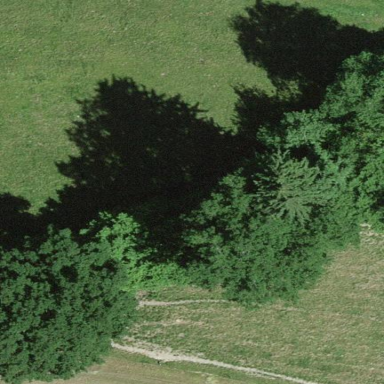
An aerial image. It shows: Forest area with woodland.